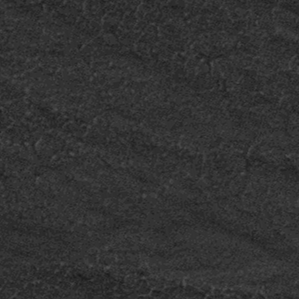
Label: frost